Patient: sex M, age 46
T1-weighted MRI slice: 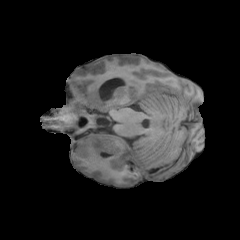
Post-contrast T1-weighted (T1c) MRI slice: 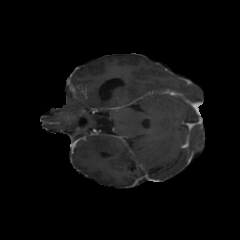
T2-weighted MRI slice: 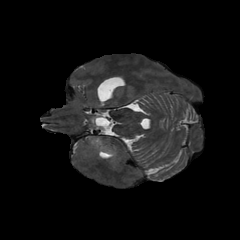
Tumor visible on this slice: no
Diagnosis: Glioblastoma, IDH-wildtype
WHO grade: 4